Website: bh-photo
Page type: gifting
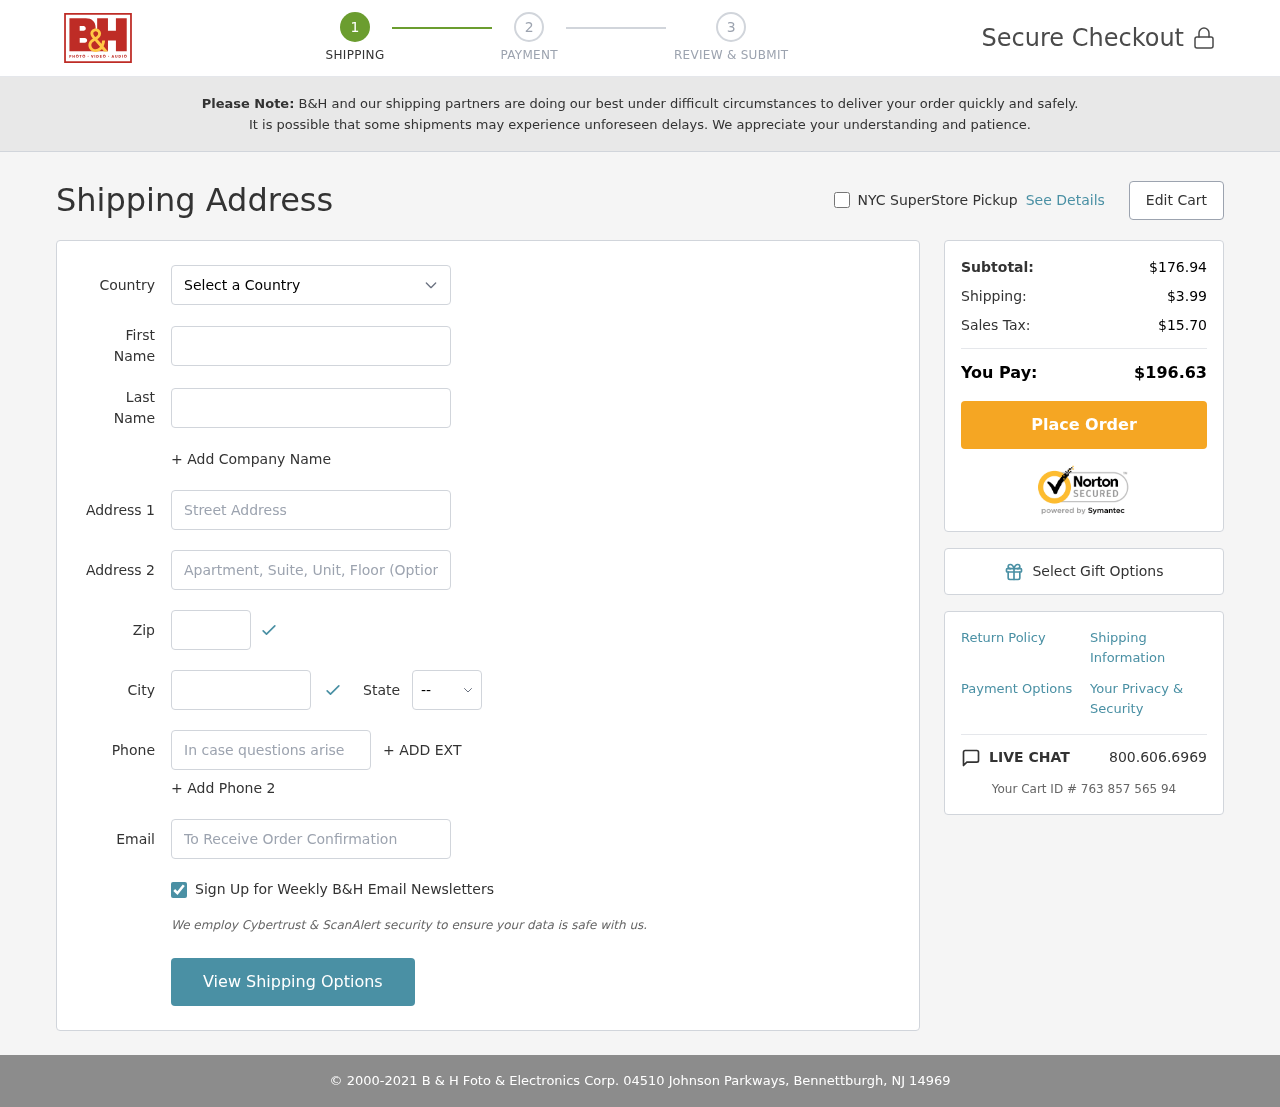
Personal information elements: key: PII_CITY
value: Bennettburgh
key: PII_COUNTRY
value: United States
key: PII_EMAIL
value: michael.walker@hotmail.com
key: PII_FIRSTNAME
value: Michael
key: PII_LASTNAME
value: Walker
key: PII_PHONE
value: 9433333410
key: PII_POSTCODE
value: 14969
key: PII_STATE_ABBR
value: NJ
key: PII_STREET
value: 04510 Johnson Parkways
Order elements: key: ORDER_SUBTOTAL
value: $176.94
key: ORDER_SHIPPING_COST
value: $3.99
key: ORDER_TAX
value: $15.70
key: ORDER_TOTAL
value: $196.63
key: ORDER_ID
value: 763 857 565 94